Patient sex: F
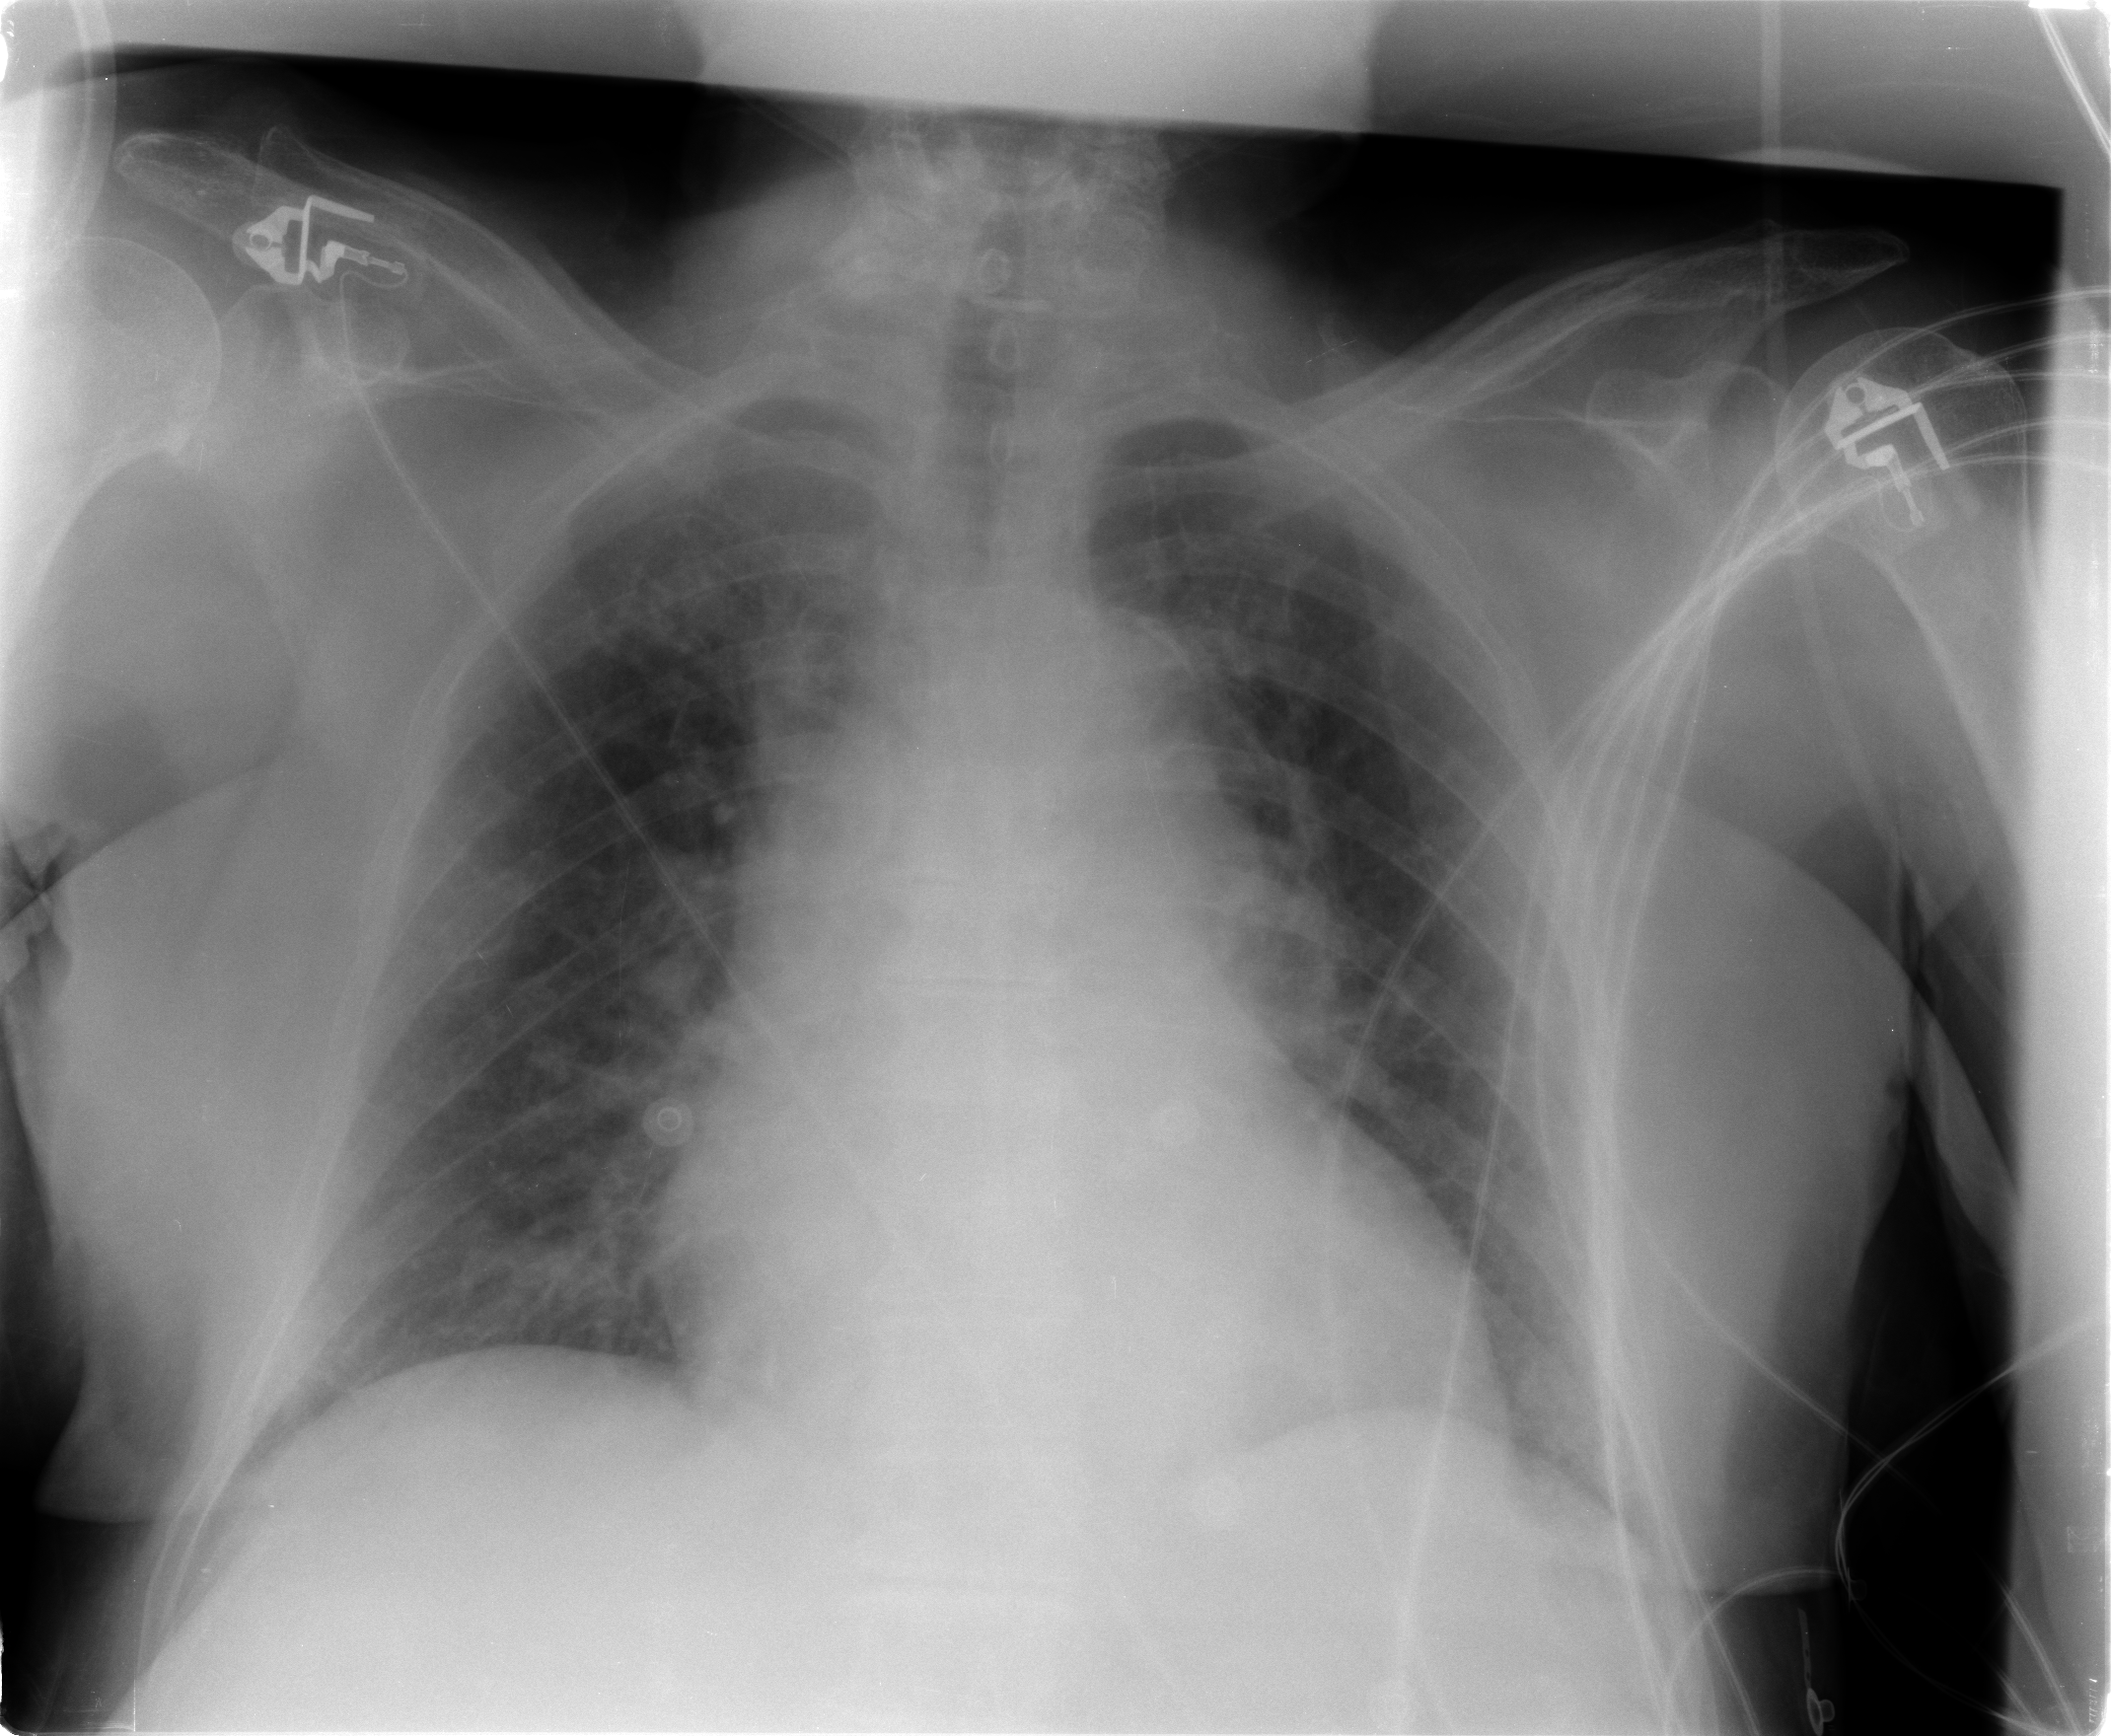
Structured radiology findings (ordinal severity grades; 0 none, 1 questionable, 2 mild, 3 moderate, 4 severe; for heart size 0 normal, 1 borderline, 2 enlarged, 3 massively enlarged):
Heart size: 2
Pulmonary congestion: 2
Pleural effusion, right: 1
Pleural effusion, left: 2
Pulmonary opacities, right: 1
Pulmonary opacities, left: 1
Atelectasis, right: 2
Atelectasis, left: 1